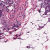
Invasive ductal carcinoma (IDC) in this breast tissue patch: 1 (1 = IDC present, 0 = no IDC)